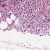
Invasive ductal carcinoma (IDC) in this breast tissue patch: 0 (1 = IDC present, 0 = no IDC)